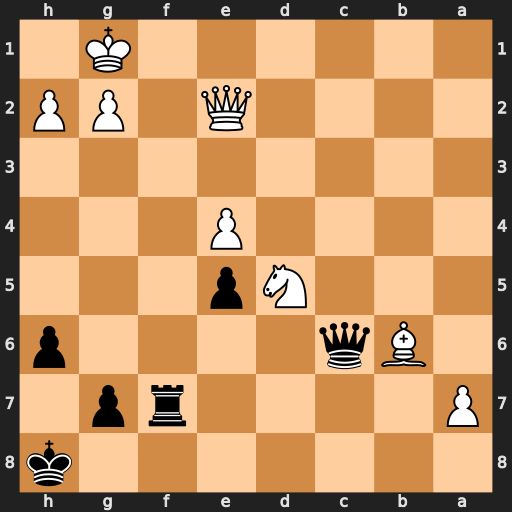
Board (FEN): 7k/P4rp1/1Bq4p/3Np3/4P3/8/4Q1PP/6K1
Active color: b
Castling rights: -
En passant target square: -
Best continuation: Qc1+ Qd1 Qxd1#